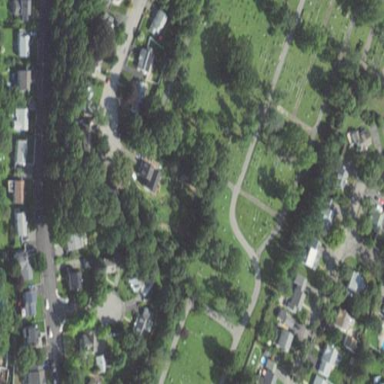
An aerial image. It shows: Cemetery that holds historical significance.